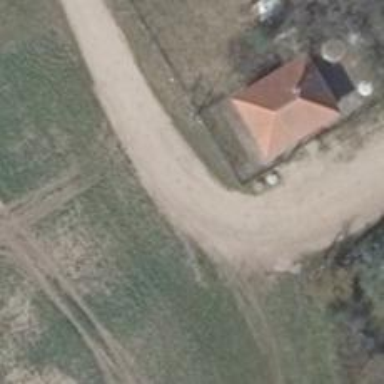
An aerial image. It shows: Gravel service road.